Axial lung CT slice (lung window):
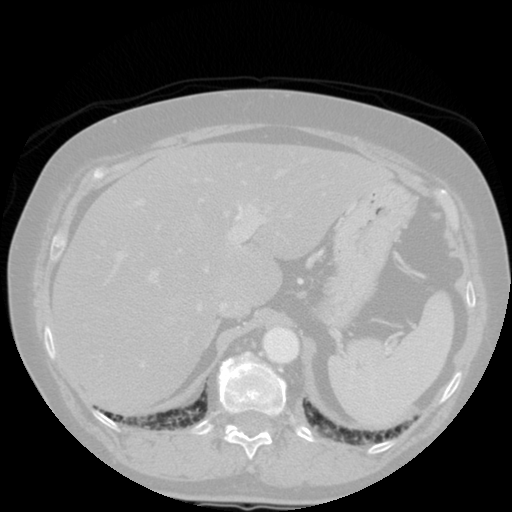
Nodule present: no